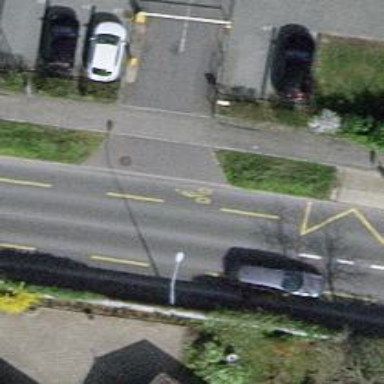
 featuring both sidewalks and cycle lane."